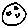
Label: moon